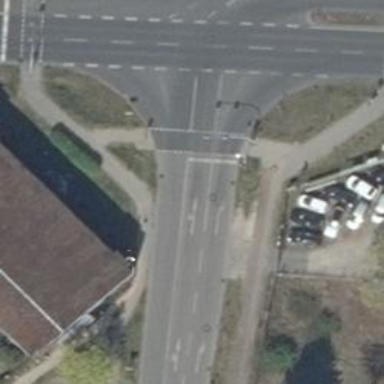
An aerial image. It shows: Footway with asphalt surface and crossing.